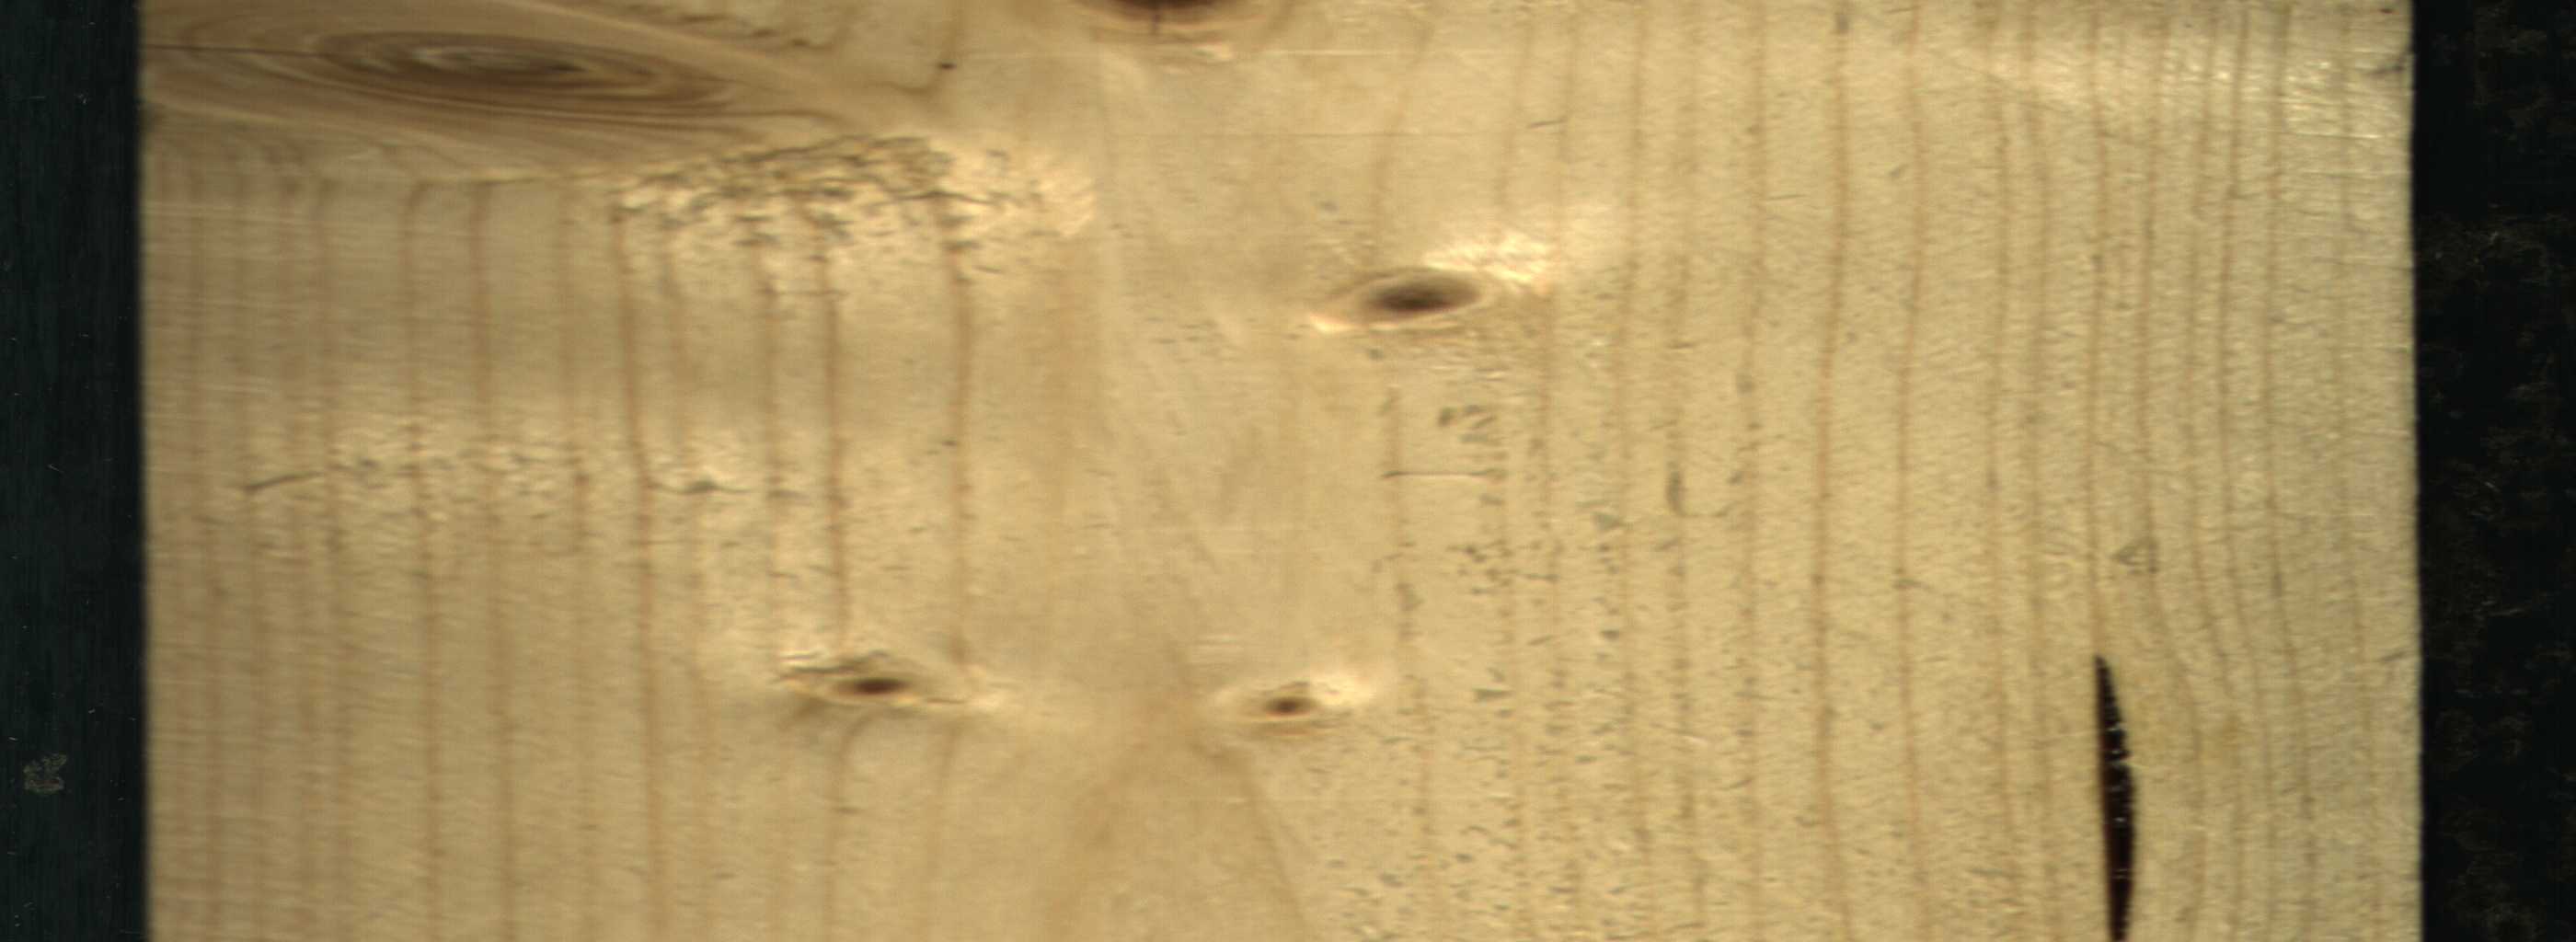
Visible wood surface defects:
resin
knot_with_crack
knot_with_crack
Live_Knot
Live_Knot
Live_Knot